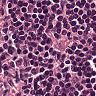
Metastatic tissue present: no